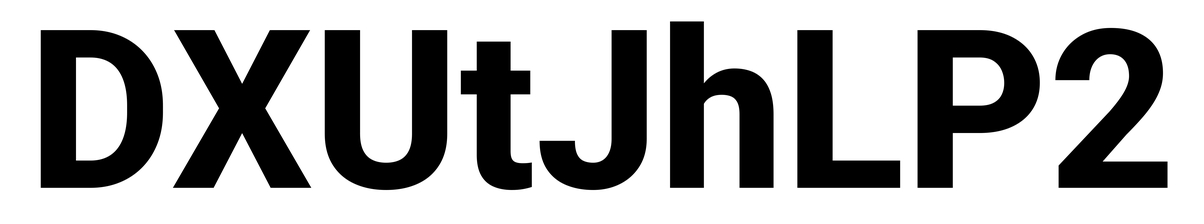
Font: Roboto_ExtraBold